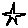
Label: star